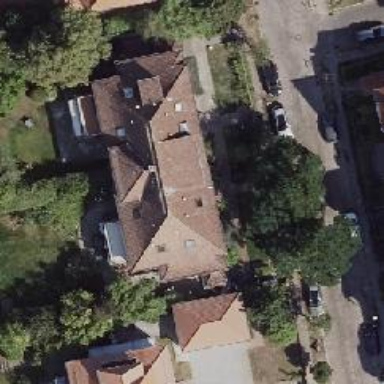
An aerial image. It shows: Terrace building.